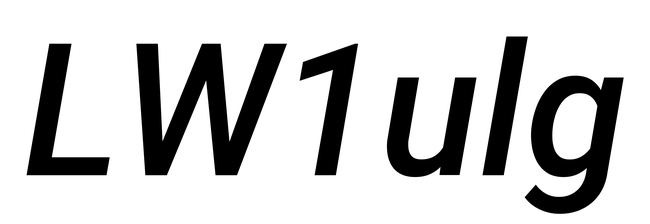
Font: Roboto-Italic_Medium_Italic